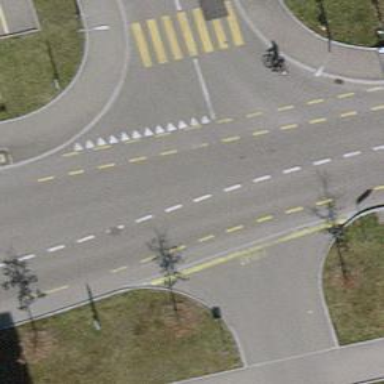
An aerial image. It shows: Tertiary road with designated cycle lane.